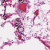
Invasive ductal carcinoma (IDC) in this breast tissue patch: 0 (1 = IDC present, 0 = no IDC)